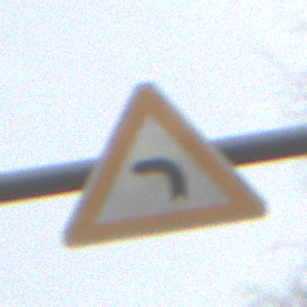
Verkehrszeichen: KurveLinks
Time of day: MorningAfternoon
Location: Outdoor (Nature)
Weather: PartlyCloudy
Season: Winter
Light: Natural